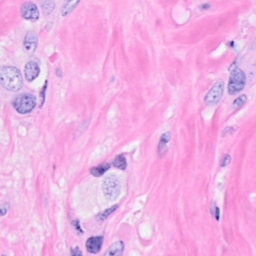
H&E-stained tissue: Breast